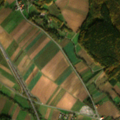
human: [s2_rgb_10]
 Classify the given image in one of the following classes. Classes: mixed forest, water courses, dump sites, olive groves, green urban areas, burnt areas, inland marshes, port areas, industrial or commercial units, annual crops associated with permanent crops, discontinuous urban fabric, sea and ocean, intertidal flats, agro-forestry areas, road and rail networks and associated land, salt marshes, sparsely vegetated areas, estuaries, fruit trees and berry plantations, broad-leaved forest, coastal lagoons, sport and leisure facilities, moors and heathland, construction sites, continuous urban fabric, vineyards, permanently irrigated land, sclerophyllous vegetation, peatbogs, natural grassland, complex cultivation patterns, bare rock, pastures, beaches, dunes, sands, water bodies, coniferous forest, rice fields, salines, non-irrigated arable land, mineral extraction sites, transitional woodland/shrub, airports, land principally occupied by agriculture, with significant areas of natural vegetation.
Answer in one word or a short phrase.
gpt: discontinuous urban fabric, non-irrigated arable land, land principally occupied by agriculture, with significant areas of natural vegetation, mixed forest